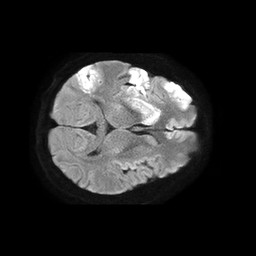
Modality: TRACE
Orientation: axial
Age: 52
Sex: male
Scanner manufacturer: philips
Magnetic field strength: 1.5 T
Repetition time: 4.6 s
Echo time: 0.08941 s